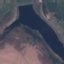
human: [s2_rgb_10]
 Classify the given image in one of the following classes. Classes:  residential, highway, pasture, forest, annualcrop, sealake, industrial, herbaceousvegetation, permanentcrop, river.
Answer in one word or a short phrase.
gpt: River